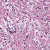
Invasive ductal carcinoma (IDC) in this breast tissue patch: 1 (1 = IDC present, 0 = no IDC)